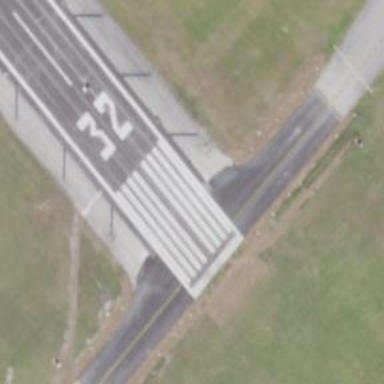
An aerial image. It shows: Image of taxiway at airport.